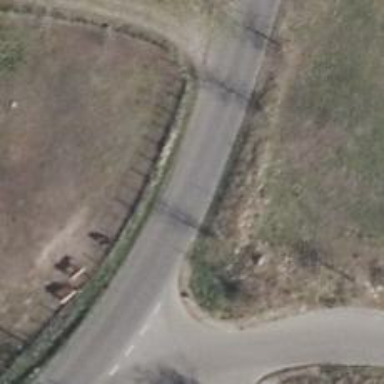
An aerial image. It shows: Unclassified road.